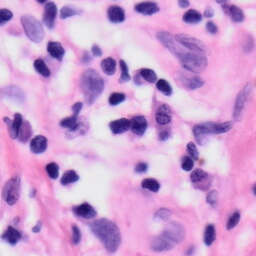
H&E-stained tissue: Skin